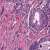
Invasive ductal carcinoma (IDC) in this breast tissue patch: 0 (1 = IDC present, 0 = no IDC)